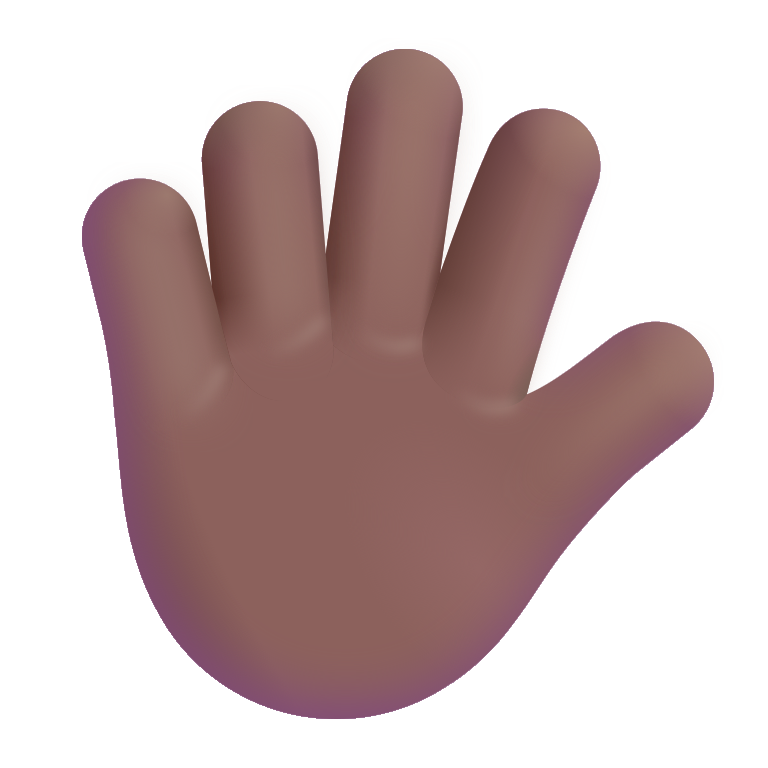
hand with fingers splayed color  dark